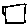
Label: square